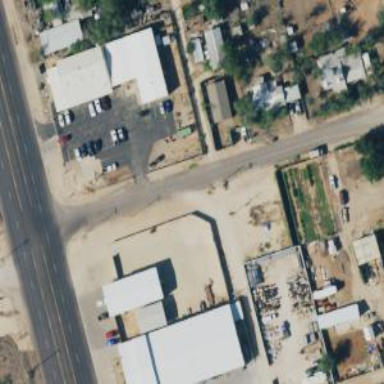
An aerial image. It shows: Alleyway designated as service road.